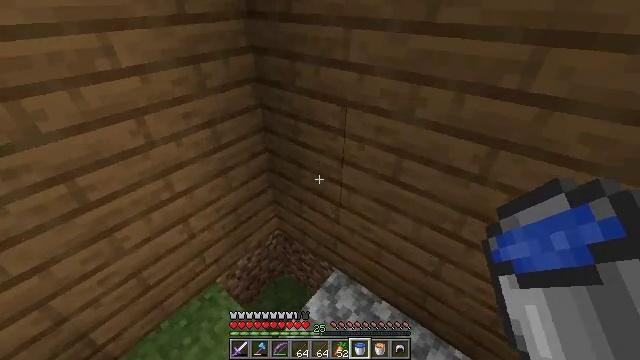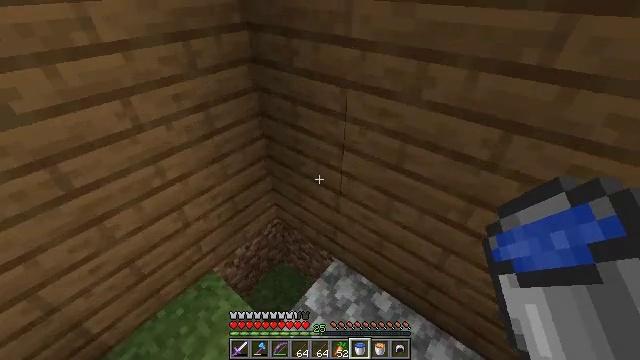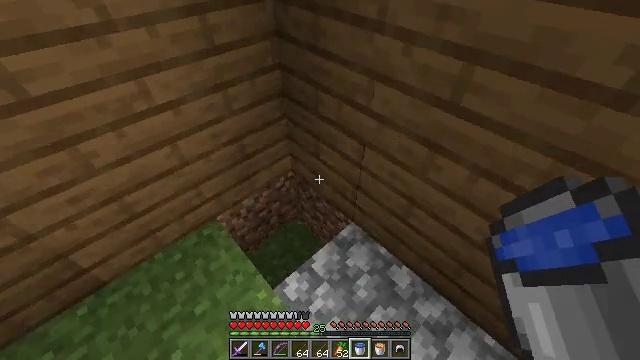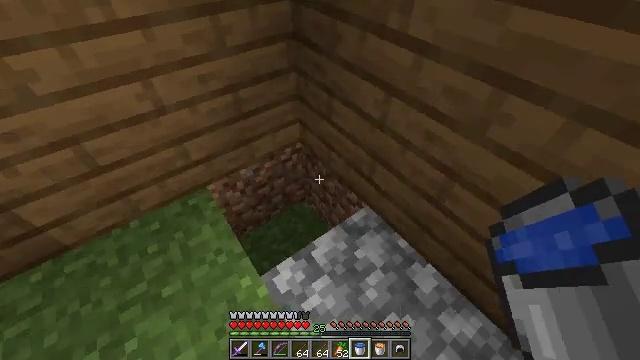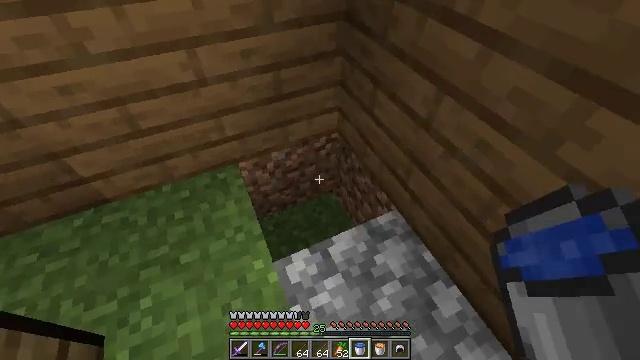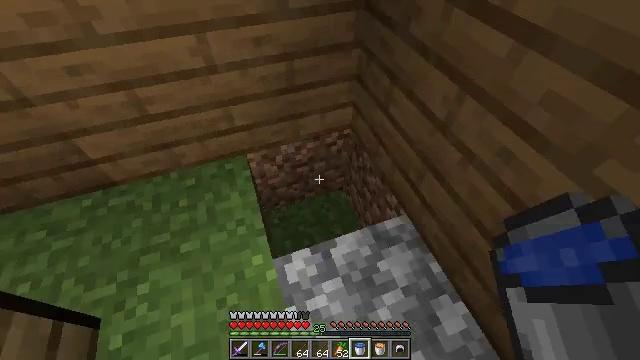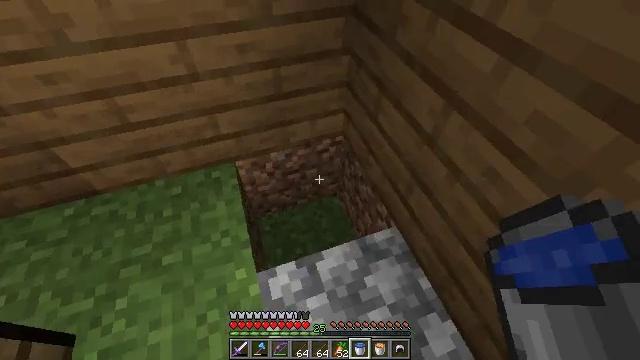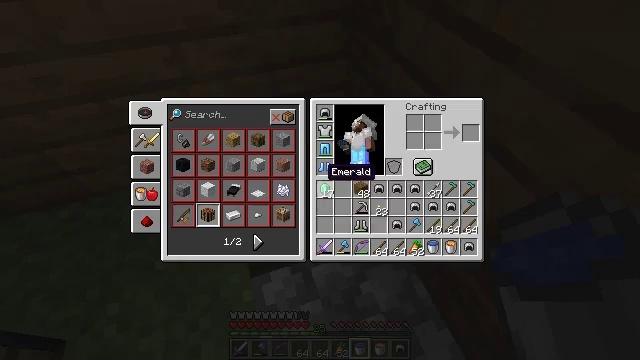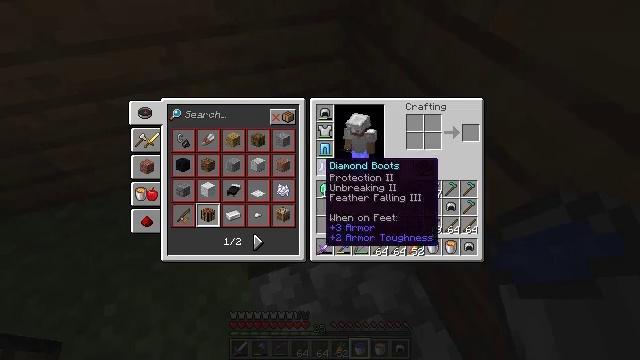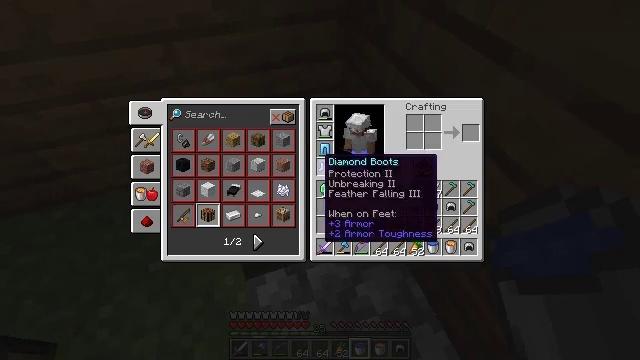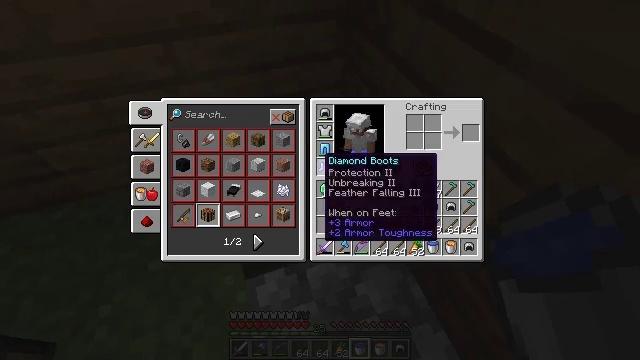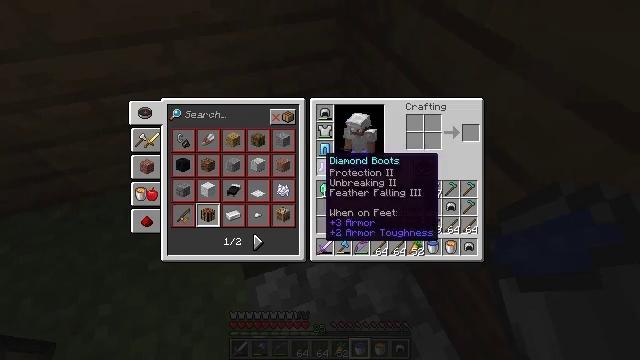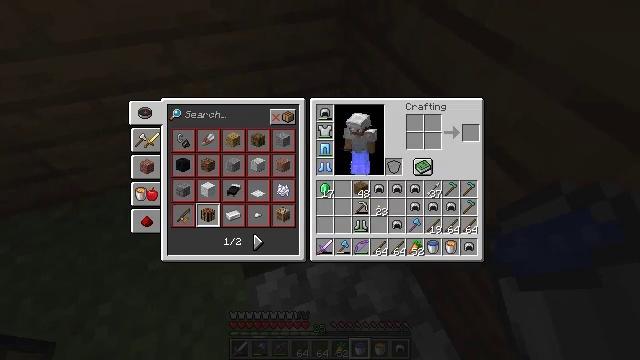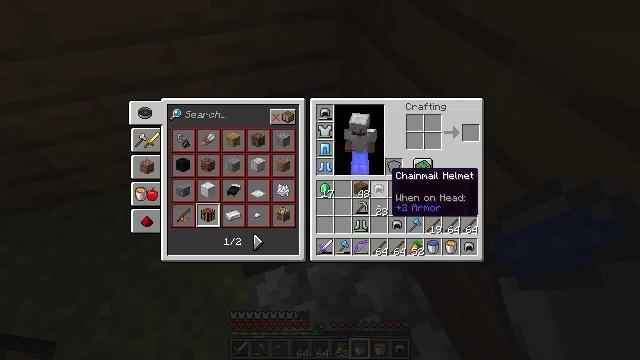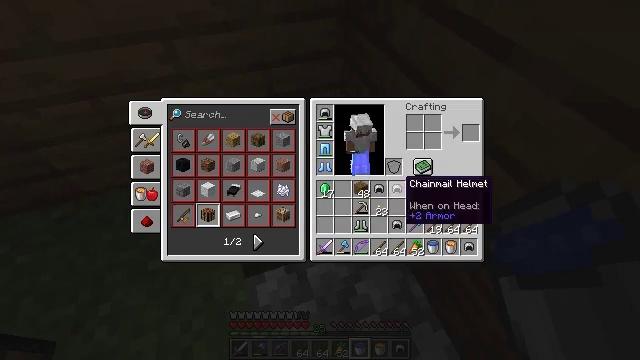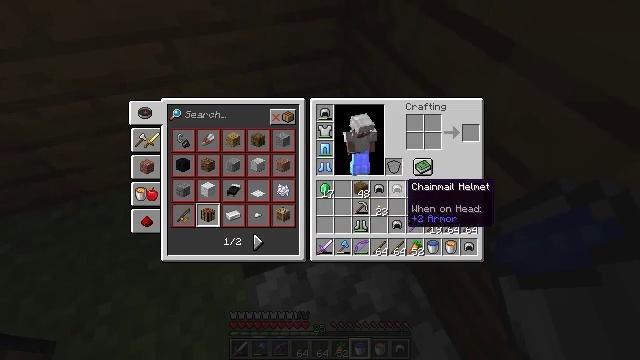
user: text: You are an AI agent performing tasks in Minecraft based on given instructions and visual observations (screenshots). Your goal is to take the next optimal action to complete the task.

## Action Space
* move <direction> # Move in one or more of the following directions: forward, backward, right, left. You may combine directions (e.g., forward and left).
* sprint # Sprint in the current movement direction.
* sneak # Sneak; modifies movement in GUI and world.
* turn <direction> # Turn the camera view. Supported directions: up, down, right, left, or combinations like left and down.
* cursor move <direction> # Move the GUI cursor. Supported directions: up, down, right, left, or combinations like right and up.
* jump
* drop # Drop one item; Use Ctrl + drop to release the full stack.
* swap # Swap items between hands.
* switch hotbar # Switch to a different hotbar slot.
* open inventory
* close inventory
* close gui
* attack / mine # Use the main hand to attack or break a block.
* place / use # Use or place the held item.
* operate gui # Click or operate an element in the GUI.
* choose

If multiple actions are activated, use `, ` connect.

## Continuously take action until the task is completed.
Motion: motion action
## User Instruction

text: Remove a chainmail helmet from the inventory.
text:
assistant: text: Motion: turn down
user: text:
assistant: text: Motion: turn left and down
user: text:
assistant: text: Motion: turn left and down
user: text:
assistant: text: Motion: turn left and down
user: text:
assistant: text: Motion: turn left and down
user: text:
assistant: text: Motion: no_op
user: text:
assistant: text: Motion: open inventory
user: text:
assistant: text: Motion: open inventory
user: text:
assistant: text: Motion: open inventory
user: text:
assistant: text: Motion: no_op
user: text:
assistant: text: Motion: no_op
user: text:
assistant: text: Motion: cursor move right
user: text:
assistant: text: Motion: cursor move right and down
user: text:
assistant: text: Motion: cursor move right and down
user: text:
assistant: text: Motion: no_op
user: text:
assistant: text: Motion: cursor move down
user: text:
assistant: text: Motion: cursor move down
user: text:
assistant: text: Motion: no_op
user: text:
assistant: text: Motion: no_op
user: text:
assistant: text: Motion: sprint
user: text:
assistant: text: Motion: sprint
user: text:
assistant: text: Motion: sprint
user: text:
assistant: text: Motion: sprint
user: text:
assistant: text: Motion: sprint
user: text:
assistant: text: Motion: sprint, drop
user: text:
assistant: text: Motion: sprint, drop
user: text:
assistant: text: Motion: sprint, drop
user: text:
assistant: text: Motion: sprint
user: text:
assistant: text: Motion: sprint, cursor move left
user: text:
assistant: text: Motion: sprint